【题型】解答题　【知识点】平面几何　【难度】easy
如图, 在 $\triangle ABC$ 中, $BC, AC, AB$ 三边的长分别为 $a, b, c$, 则 $\sin A = \frac{a}{c}$, $\cos A = \frac{b}{c}$, $\tan A = \frac{a}{b}$。我们不难发现：$\sin^2 60^\circ + \cos^2 60^\circ = 1$, 试探求 $\sin A$, $\cos A$, $\tan A$ 之间存在的一般关系, 并说明理由。

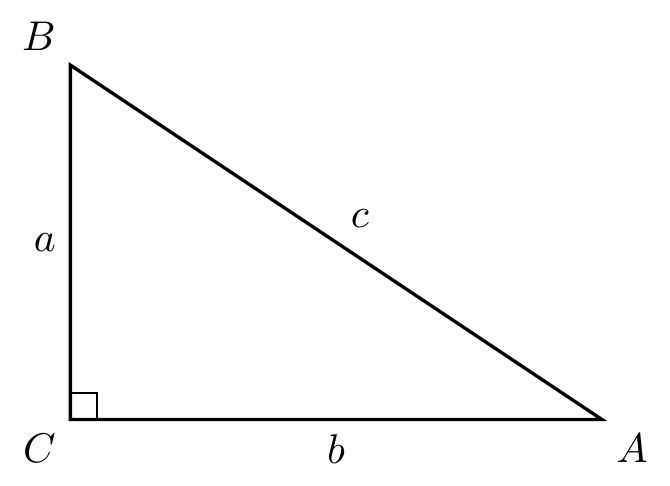
【解答】
解：存在的一般关系有：$\sin^2 A + \cos^2 A = 1$, $\tan A = \frac{\sin A}{\cos A}$,

证明：$\because \sin A = \frac{a}{c}$, $\cos A = \frac{b}{c}$, $a^2 + b^2 = c^2$

$\therefore \sin^2 A + \cos^2 A = \frac{a^2}{c^2} + \frac{b^2}{c^2} = \frac{a^2 + b^2}{c^2} = \frac{c^2}{c^2} = 1$

$\therefore \sin^2 A + \cos^2 A = 1$,

$\because \sin A = \frac{a}{c}$, $\cos A = \frac{b}{c}$,

$\therefore \tan A = \frac{a}{b} = \frac{\frac{a}{c}}{\frac{b}{c}} = \frac{\sin A}{\cos A}$,

$\therefore \tan A = \frac{\sin A}{\cos A}$。